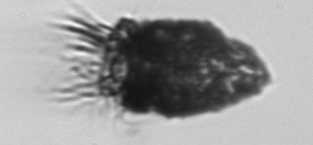
Label: Stenosemella_pacifica